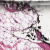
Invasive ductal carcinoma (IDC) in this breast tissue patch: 0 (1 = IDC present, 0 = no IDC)